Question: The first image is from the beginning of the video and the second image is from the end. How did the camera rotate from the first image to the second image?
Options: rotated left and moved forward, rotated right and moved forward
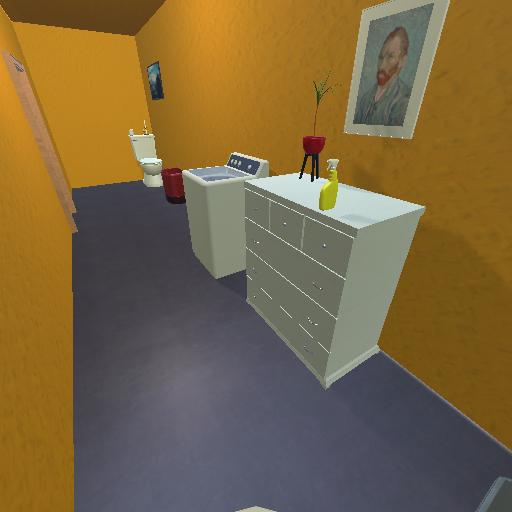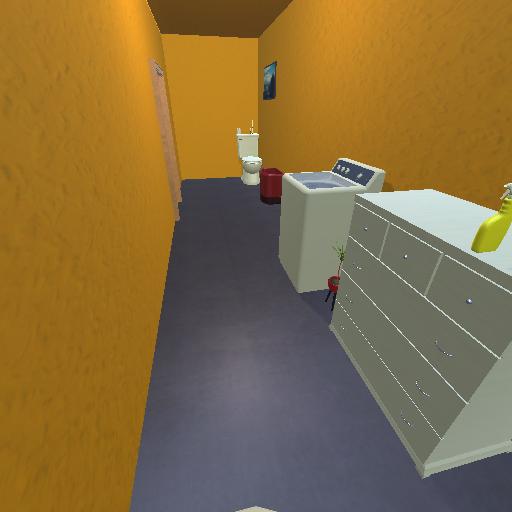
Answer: rotated left and moved forward